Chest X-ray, PA view. Patient: 37 years old, sex M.
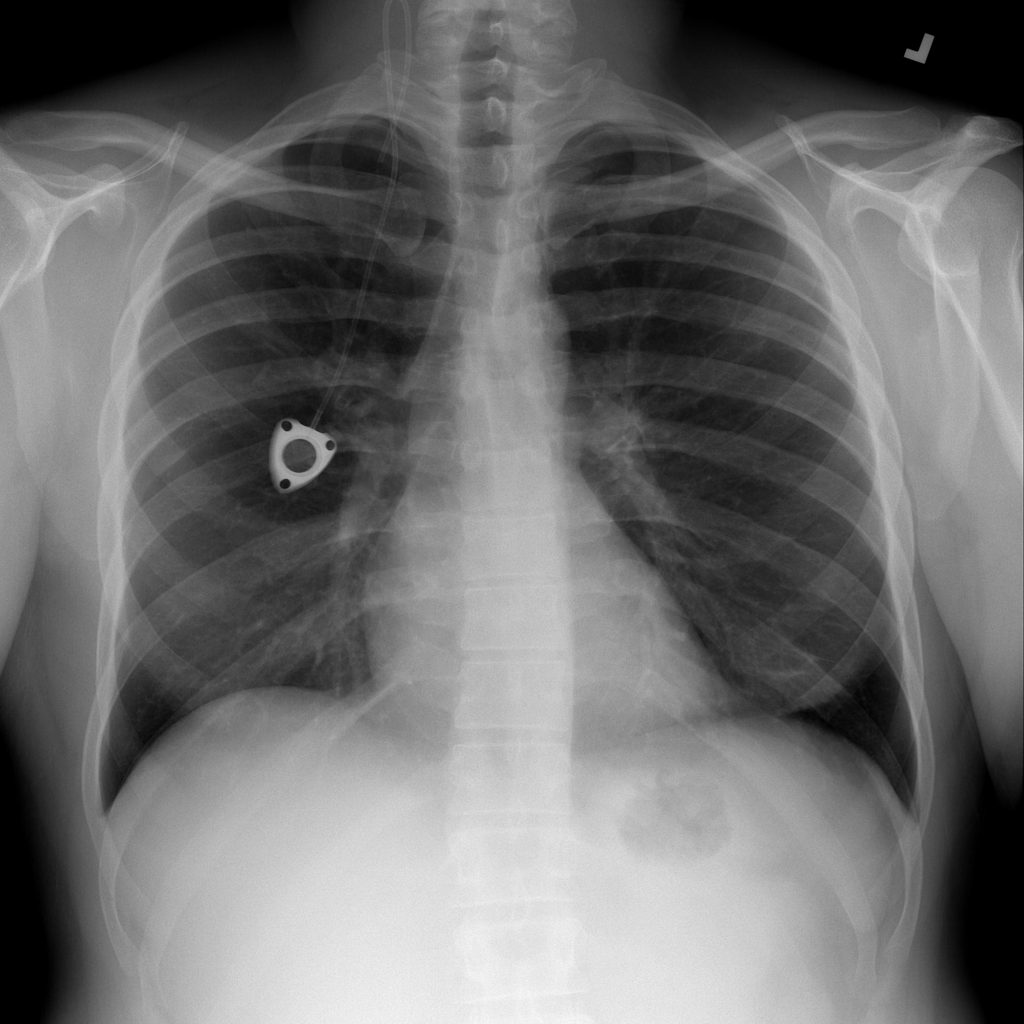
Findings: No Finding